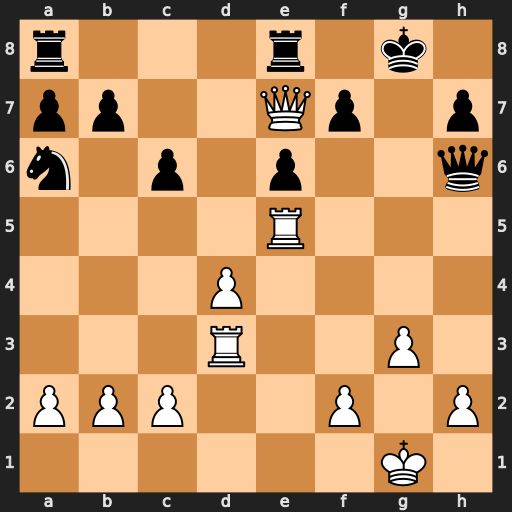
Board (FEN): r3r1k1/pp2Qp1p/n1p1p2q/4R3/3P4/3R2P1/PPP2P1P/6K1
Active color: w
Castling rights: -
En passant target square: -
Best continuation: Qxb7 Rad8 Qxa6 Qc1+ Kg2